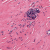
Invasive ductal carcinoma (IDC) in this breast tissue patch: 0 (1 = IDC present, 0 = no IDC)